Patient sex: M
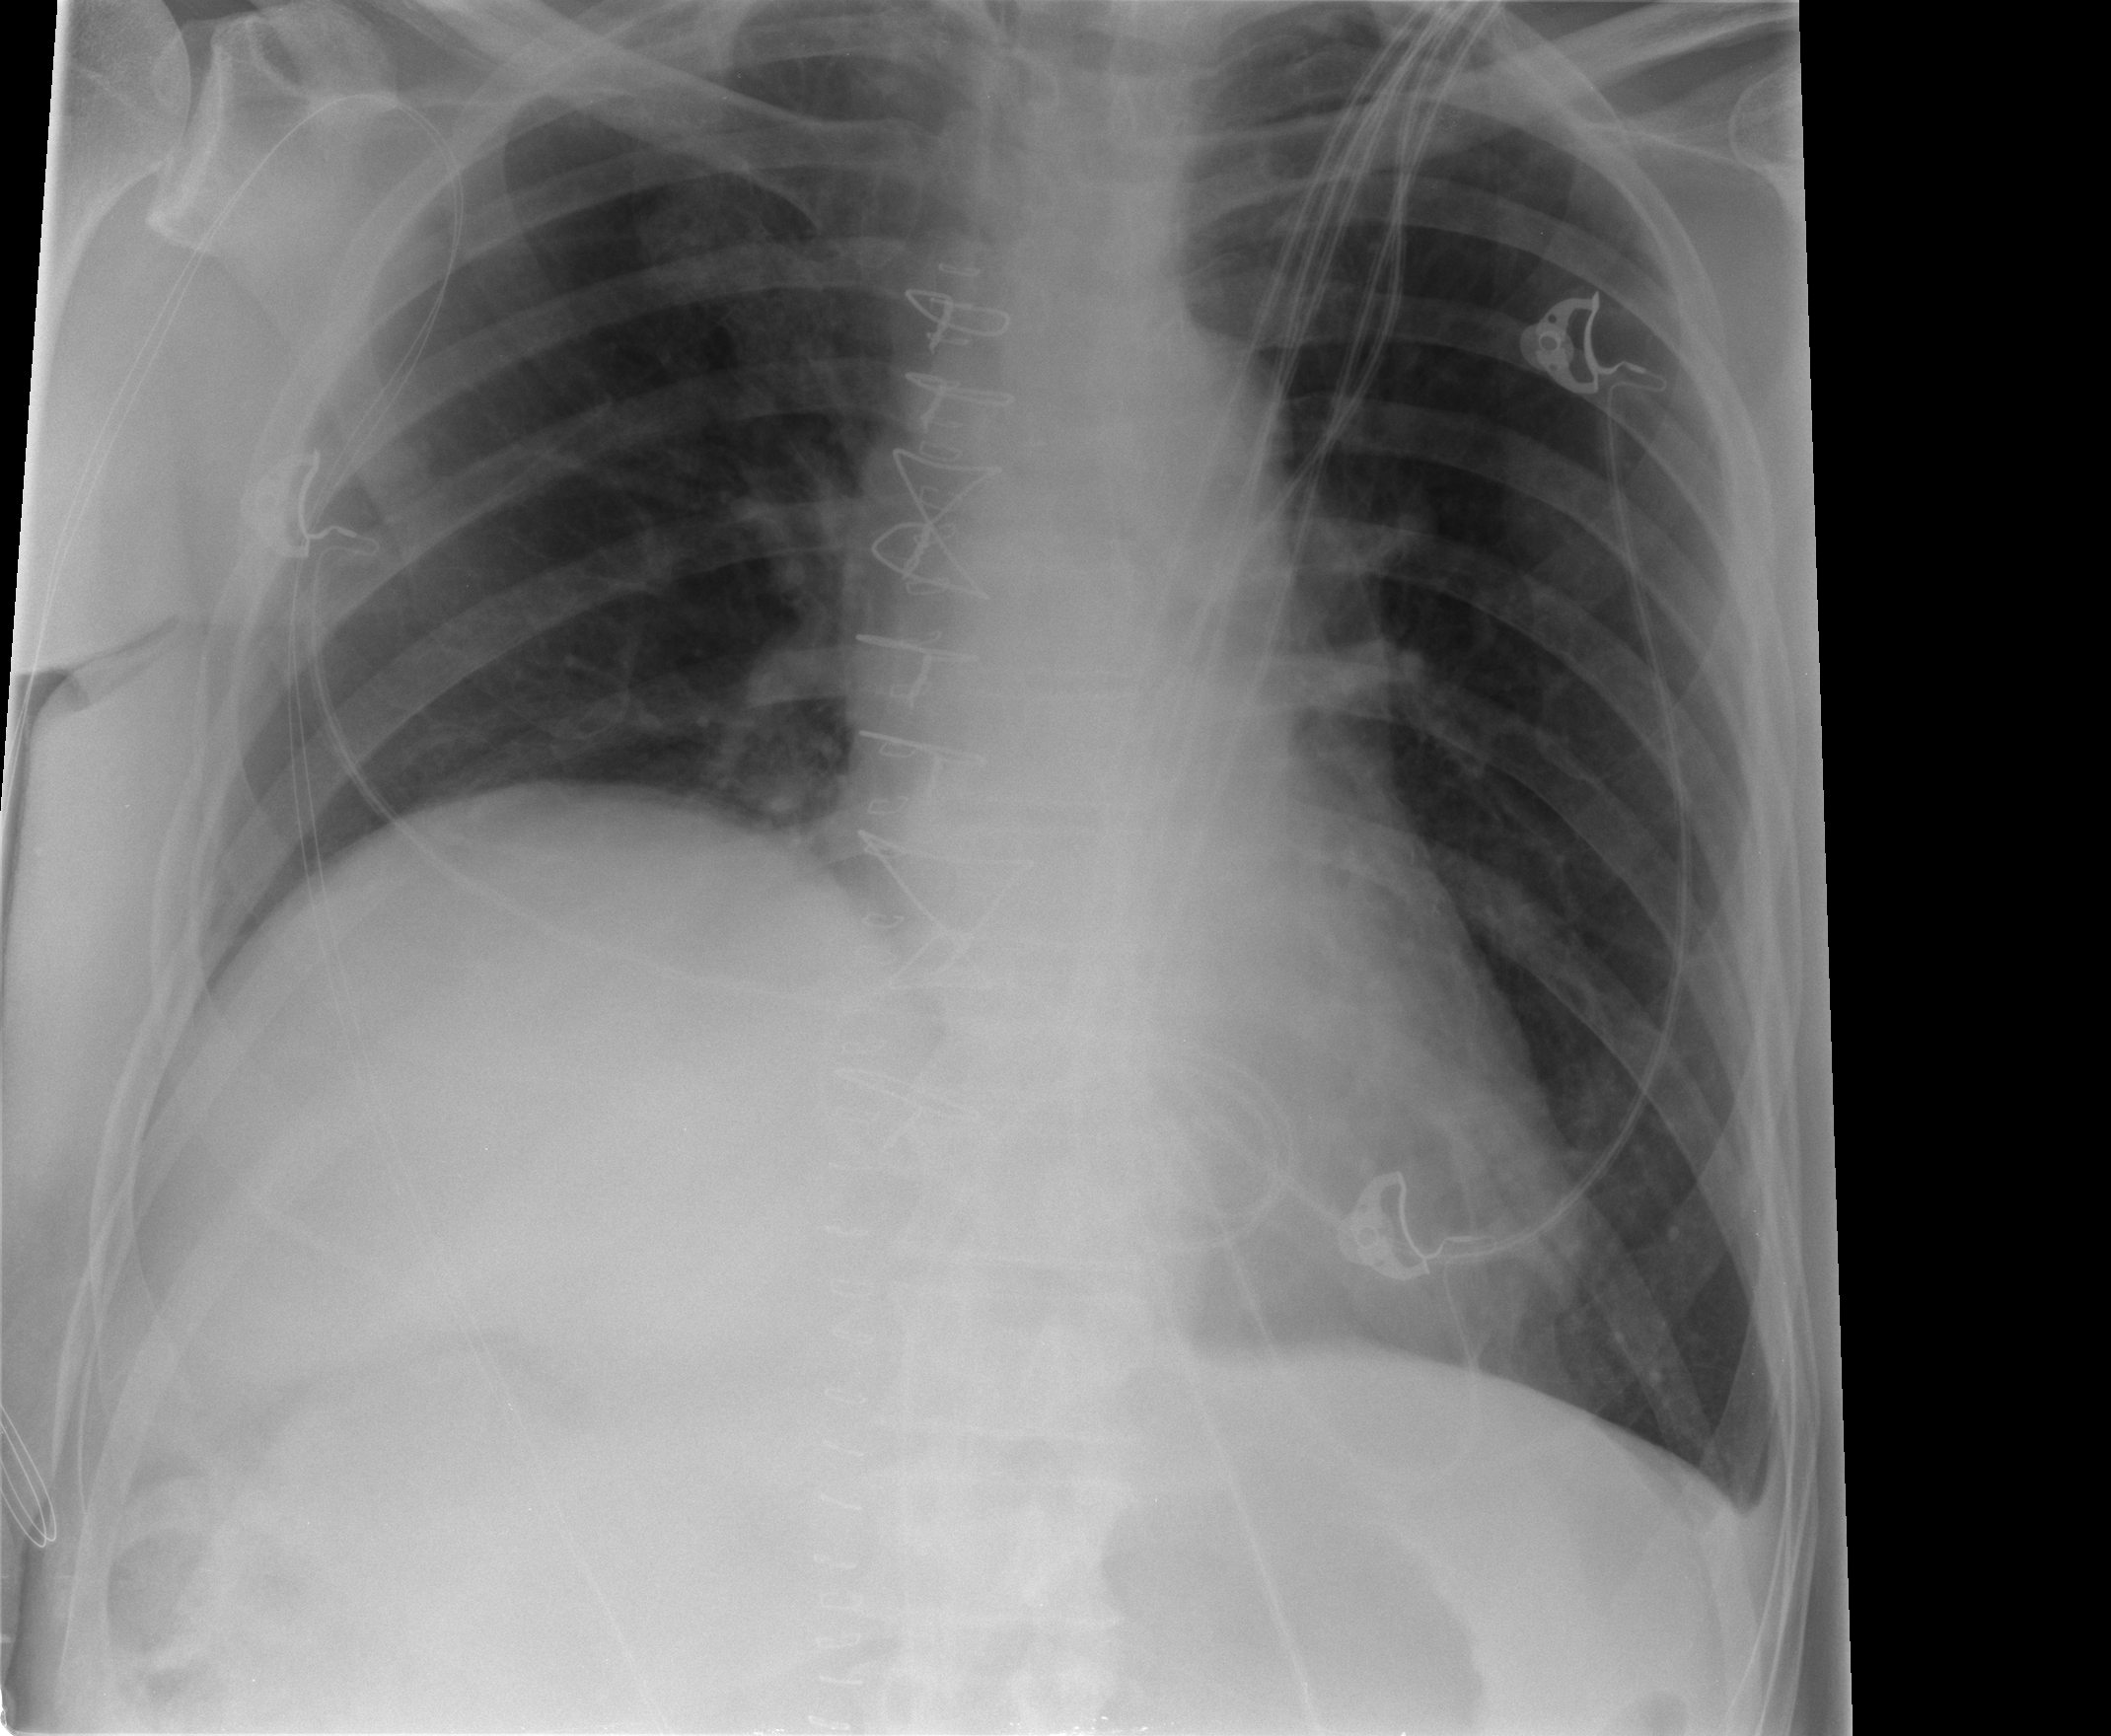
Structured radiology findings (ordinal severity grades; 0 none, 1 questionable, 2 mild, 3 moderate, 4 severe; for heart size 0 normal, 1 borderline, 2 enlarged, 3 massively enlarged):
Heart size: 0
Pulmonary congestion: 0
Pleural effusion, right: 0
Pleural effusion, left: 1
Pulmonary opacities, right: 0
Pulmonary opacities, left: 0
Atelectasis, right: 0
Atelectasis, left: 0